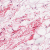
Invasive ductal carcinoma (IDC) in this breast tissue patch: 0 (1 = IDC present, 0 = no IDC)